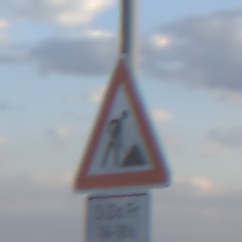
Verkehrszeichen: Arbeitsstelle
Zusatzzeichen unten: ZeitangabenMitBeschraenkungAufWochentage3
Umgebung: Outdoor, Nature
Tageszeit: SunriseSunset
Wetter: PartlyCloudy
Licht: Natural
Jahreszeit: NotSpecified
Kontrast: LowContrast